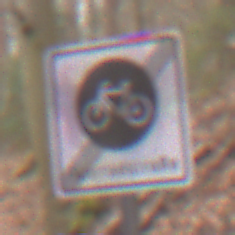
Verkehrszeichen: EndeFahrradstrasse
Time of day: Midday
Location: Outdoor (Nature)
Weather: Overcast
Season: Autumn
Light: Natural